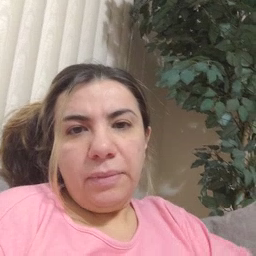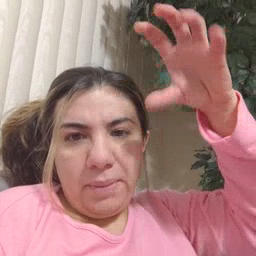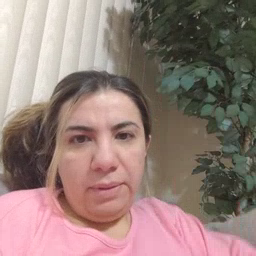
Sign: rain